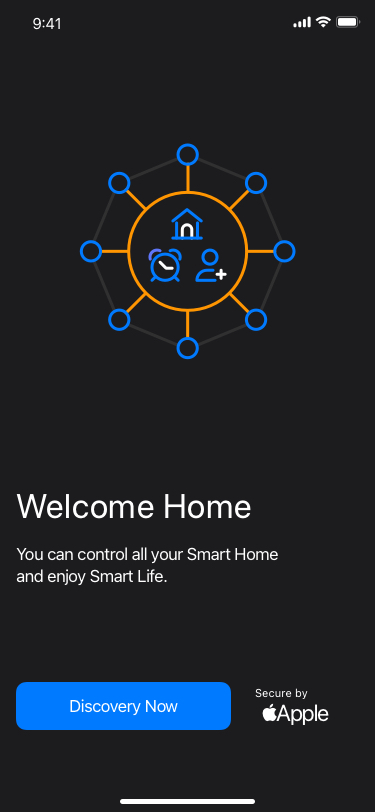
Text in this UI design:
Apple
Secure by
You can control all your Smart Home and enjoy Smart Life.